Field crop: maize
Growth stage: 2
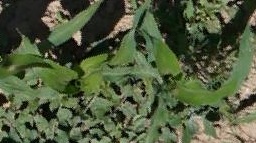
Species: maize